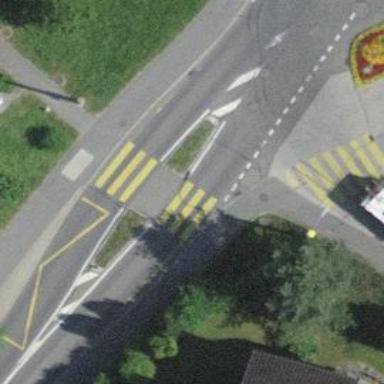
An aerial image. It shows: Pedestrian crossing with zebra markings on the footway.